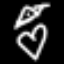
Label: octagon